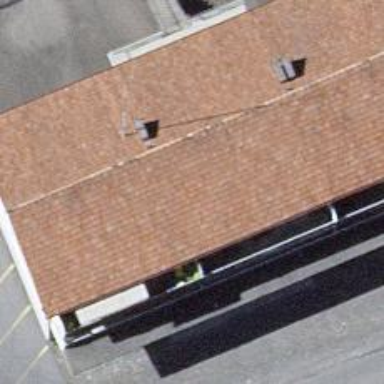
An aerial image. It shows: Fire station.